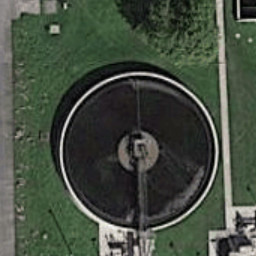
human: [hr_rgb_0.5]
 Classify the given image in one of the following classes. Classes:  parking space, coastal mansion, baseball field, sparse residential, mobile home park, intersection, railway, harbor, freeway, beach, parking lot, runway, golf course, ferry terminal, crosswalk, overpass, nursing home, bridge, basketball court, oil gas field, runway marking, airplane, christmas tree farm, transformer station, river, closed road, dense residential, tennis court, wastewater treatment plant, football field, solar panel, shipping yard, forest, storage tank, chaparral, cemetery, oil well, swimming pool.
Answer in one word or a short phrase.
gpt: wastewater treatment plant